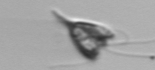
Label: Pyramimonas_longicauda